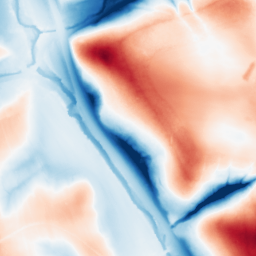
Category: edge_preserving
Decomposition family: guided
Decomposition parameters: radius: 32
eps: 1
Upsampling method: linear_exact
Upsampling parameters: scale: 4
Upsampling scale: 4